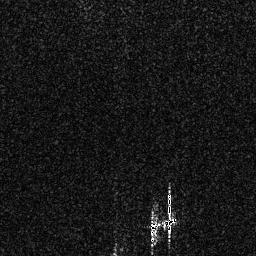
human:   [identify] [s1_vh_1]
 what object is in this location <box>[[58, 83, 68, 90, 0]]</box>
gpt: <ref>1 small ship at the bottom</ref>